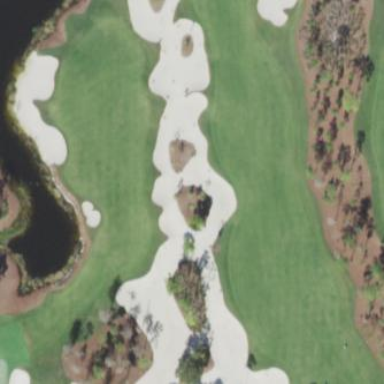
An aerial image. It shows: Golf bunker.